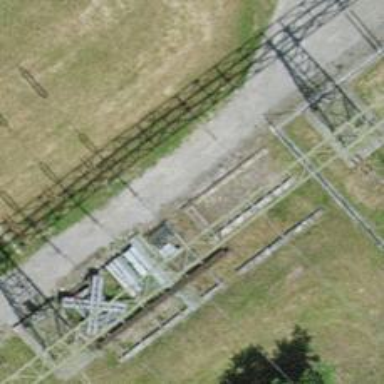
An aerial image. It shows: Insulator used in power equipment.